Question: I have a table called 'ELEMENTS.' In this query, there should be as many results as there are rows in ELEMENTS.
The ELEMENT table has numeric values that correspond to text values in other tables. I have drawn this picture that has the relationships. The lines indicate the corresponding keys and the circles are the text values that I need.

Here is my query:
'''
SELECT ELEMENTS.RID,
TAXONOMIES.SHORT_DESCRIPTION,
type,
ELEMENT_NAME,
ELEMENT_ID,
SUBSTITUTION_GROUPS.DESCRIPTION,
namespace_prefix,
datatype_localname
FROM ELEMENTS,SUBSTITUTION_GROUPS,TAXONOMIES,SCHEMAS,DATA_TYPES
WHERE
ELEMENTS.TAXONOMY_ID = TAXONOMIES.RID AND
ELEMENTS.SUBSTITUTION_GROUP_ID = SUBSTITUTION_GROUPS.RID AND
ELEMENTS.ELEMENT_SCHEMA_ID = SCHEMAS.RID AND
ELEMENTS.DATA_TYPE_ID = DATA_TYPES.RID
'''
this gives me 20 or so records when I should have thousands. I've looked at the records but can't figure out a pattern in the records it IS showing.
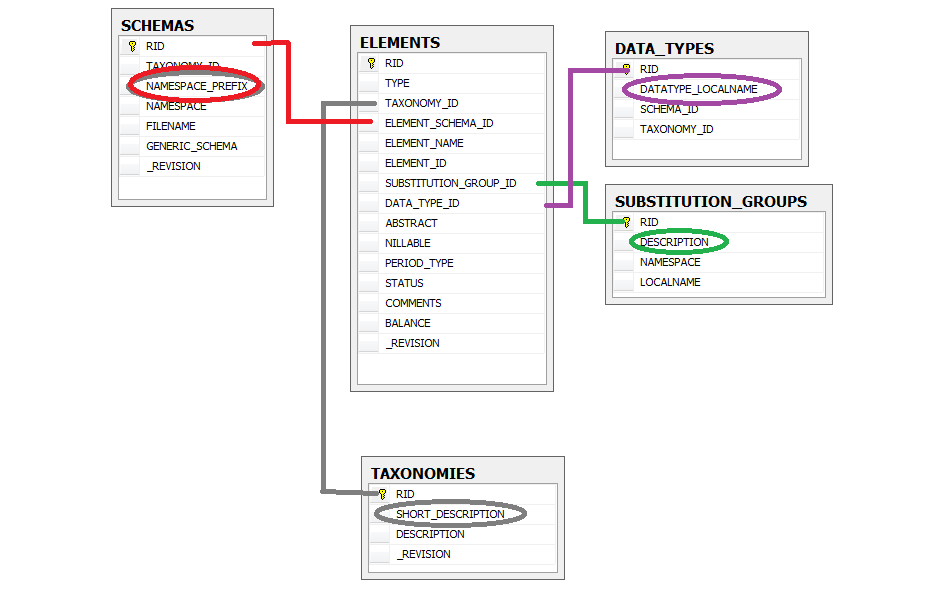
Answer: Presumably, you dimensions are either NULL or incompletely populated. You can fix this by using 'left outer join':
'''
SELECT ELEMENTS.RID, TAXONOMIES.SHORT_DESCRIPTION, type, ELEMENT_NAME, ELEMENT_ID,
SUBSTITUTION_GROUPS.DESCRIPTION, namespace_prefix, datatype_localname
FROM ELEMENTS left outer join
SUBSTITUTION_GROUPS
on ELEMENTS.SUBSTITUTION_GROUP_ID = SUBSTITUTION_GROUPS.RID left outer join
TAXONOMIES
on ELEMENTS.TAXONOMY_ID = TAXONOMIES.RID left outer join
SCHEMAS
on ELEMENTS.ELEMENT_SCHEMA_ID = SCHEMAS.RID left outer join
DATA_TYPES
on ELEMENTS.DATA_TYPE_ID = DATA_TYPES.RID
'''
If you are learning SQL, you should learn:
1. Proper ANSI standard JOIN syntax
2. Prefixing each field in a query with the table where it comes from
3. Using short but understandable aliases, such as "e" for elements and "t" for taxonomy.